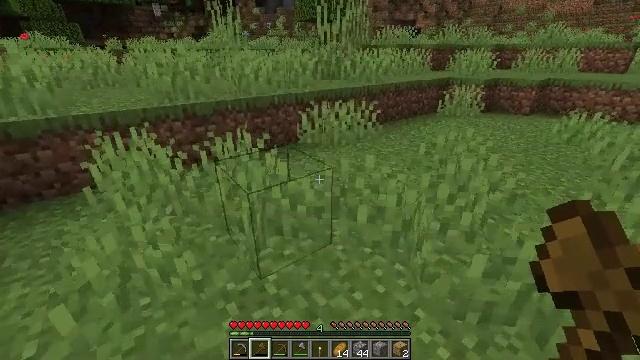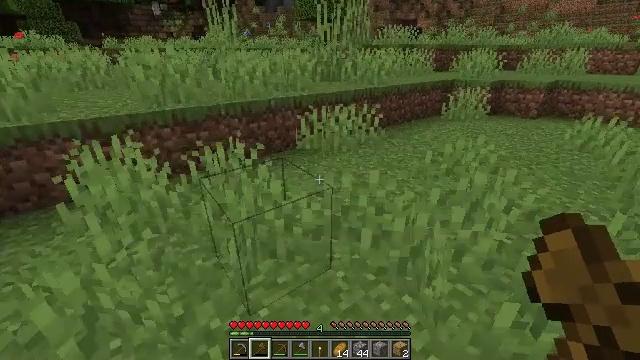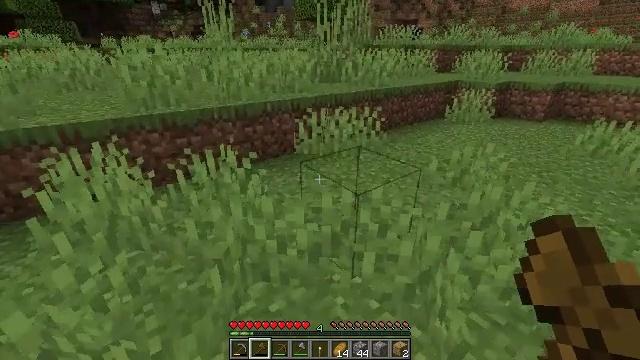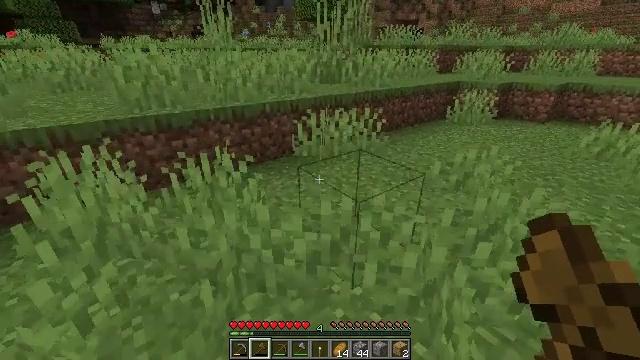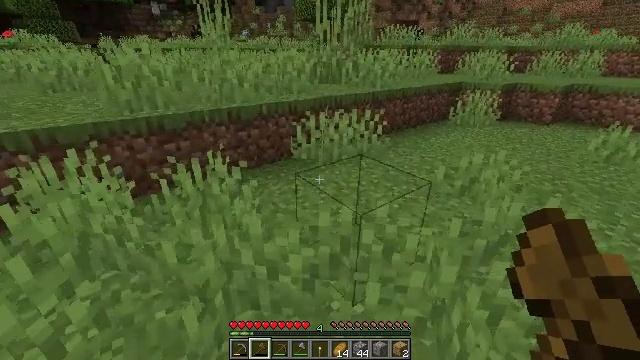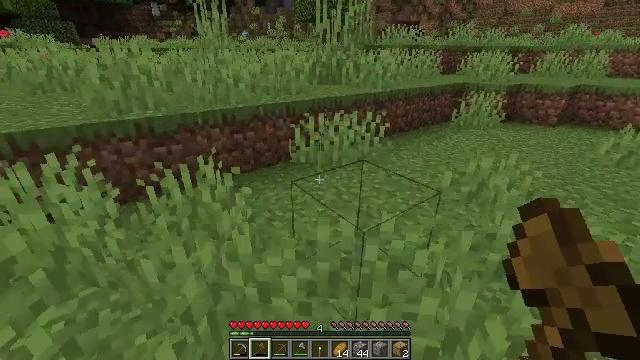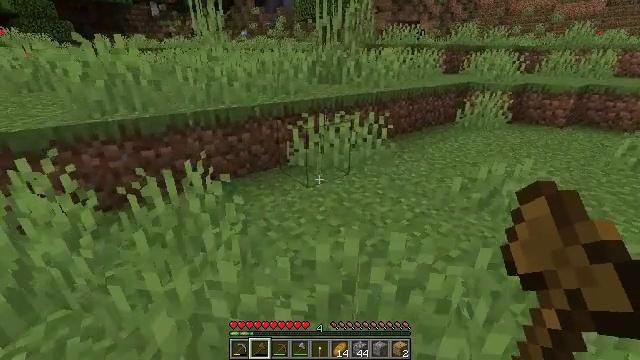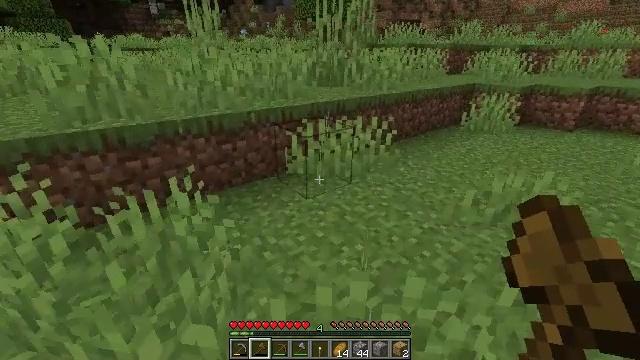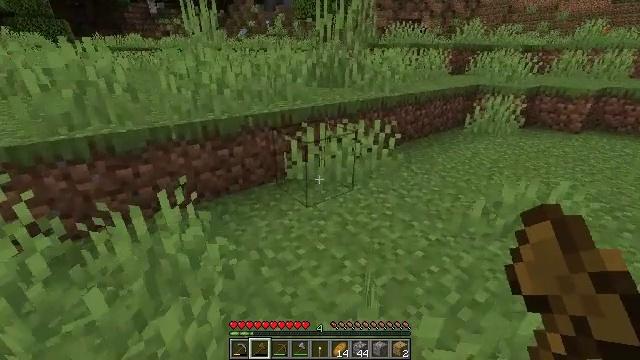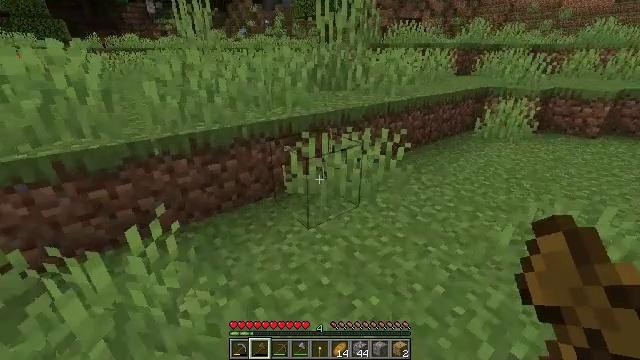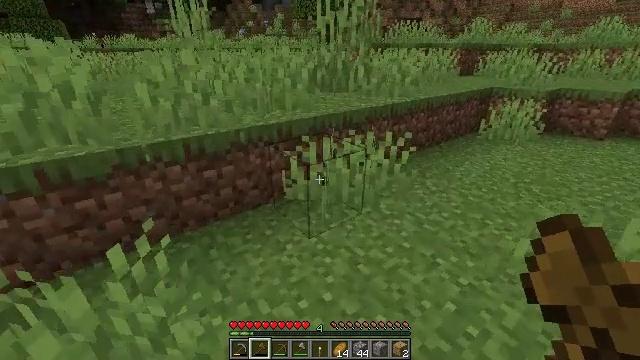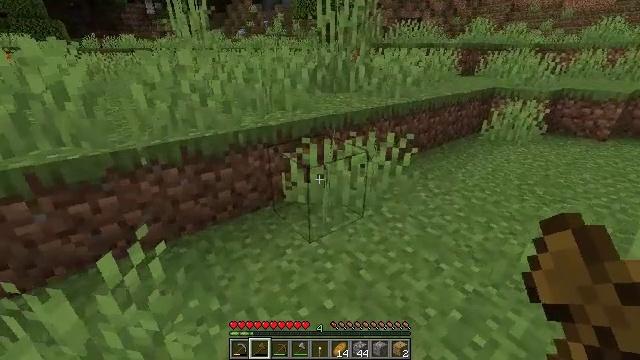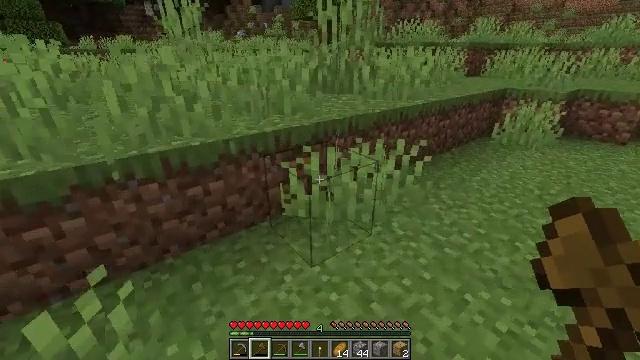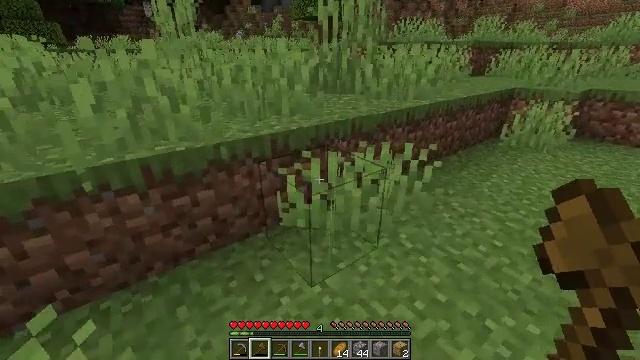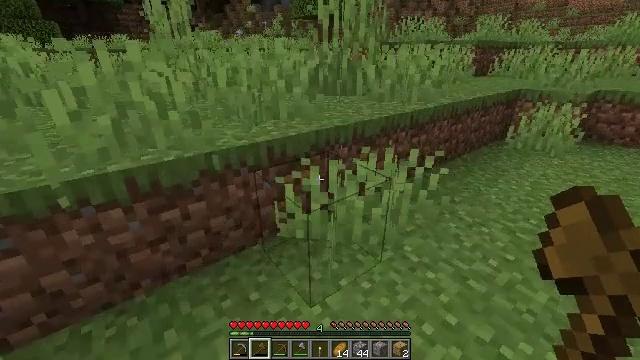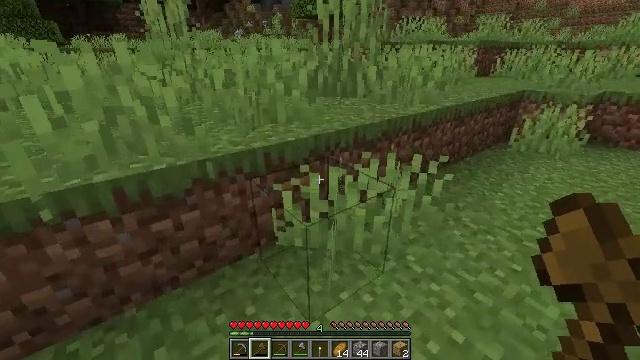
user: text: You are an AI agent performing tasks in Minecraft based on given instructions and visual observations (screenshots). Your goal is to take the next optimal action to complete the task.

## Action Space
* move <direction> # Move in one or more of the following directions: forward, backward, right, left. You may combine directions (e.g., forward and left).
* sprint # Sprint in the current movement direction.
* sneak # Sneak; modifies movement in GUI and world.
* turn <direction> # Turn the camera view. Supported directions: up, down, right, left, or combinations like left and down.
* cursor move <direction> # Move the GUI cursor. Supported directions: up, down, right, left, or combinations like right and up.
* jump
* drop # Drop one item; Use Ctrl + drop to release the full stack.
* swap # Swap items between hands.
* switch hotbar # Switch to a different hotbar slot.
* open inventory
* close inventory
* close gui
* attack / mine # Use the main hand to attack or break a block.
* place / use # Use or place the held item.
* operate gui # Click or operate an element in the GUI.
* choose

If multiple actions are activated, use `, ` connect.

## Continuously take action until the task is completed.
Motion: motion action
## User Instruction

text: Collect the grass block using a shovel.
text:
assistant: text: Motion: move forward
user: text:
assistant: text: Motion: move forward
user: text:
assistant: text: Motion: move forward
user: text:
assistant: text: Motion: move forward
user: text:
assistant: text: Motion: move forward
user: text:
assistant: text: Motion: move forward
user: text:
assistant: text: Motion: move forward
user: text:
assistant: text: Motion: move forward
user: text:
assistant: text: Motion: move forward
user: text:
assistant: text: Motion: move forward
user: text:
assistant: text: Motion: move forward
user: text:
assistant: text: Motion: move forward
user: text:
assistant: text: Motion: move forward
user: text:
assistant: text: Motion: move forward
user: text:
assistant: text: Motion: move forward
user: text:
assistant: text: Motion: move forward
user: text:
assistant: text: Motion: move forward
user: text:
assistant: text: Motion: move forward
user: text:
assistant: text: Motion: move forward
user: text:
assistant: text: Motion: move forward
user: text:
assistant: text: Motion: move forward
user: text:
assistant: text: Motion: move forward
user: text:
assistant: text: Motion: move forward
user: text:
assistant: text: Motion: move forward
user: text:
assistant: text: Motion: move forward
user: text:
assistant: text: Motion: move forward
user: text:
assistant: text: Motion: move forward
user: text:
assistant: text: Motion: move forward and move left
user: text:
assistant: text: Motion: move forward and move left
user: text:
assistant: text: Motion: move forward and move left